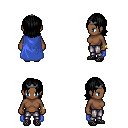
a pixel art fantasy rpg character, female body template, human, dark skin, blue cape, metal pants, black long bangs hairstyle, iron tiara, bracelets, ghillies, four views (front, back, left, right), 2x2 character sprite sheet, small pixel art, hard edges, no anti-aliasing